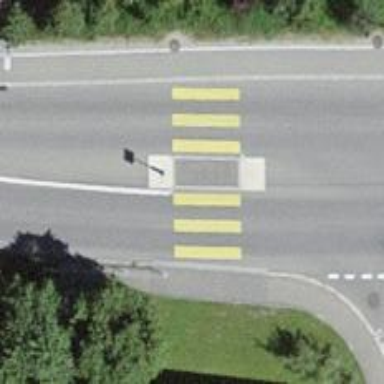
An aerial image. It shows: Marked pedestrian crossing with zebra designation and central island.